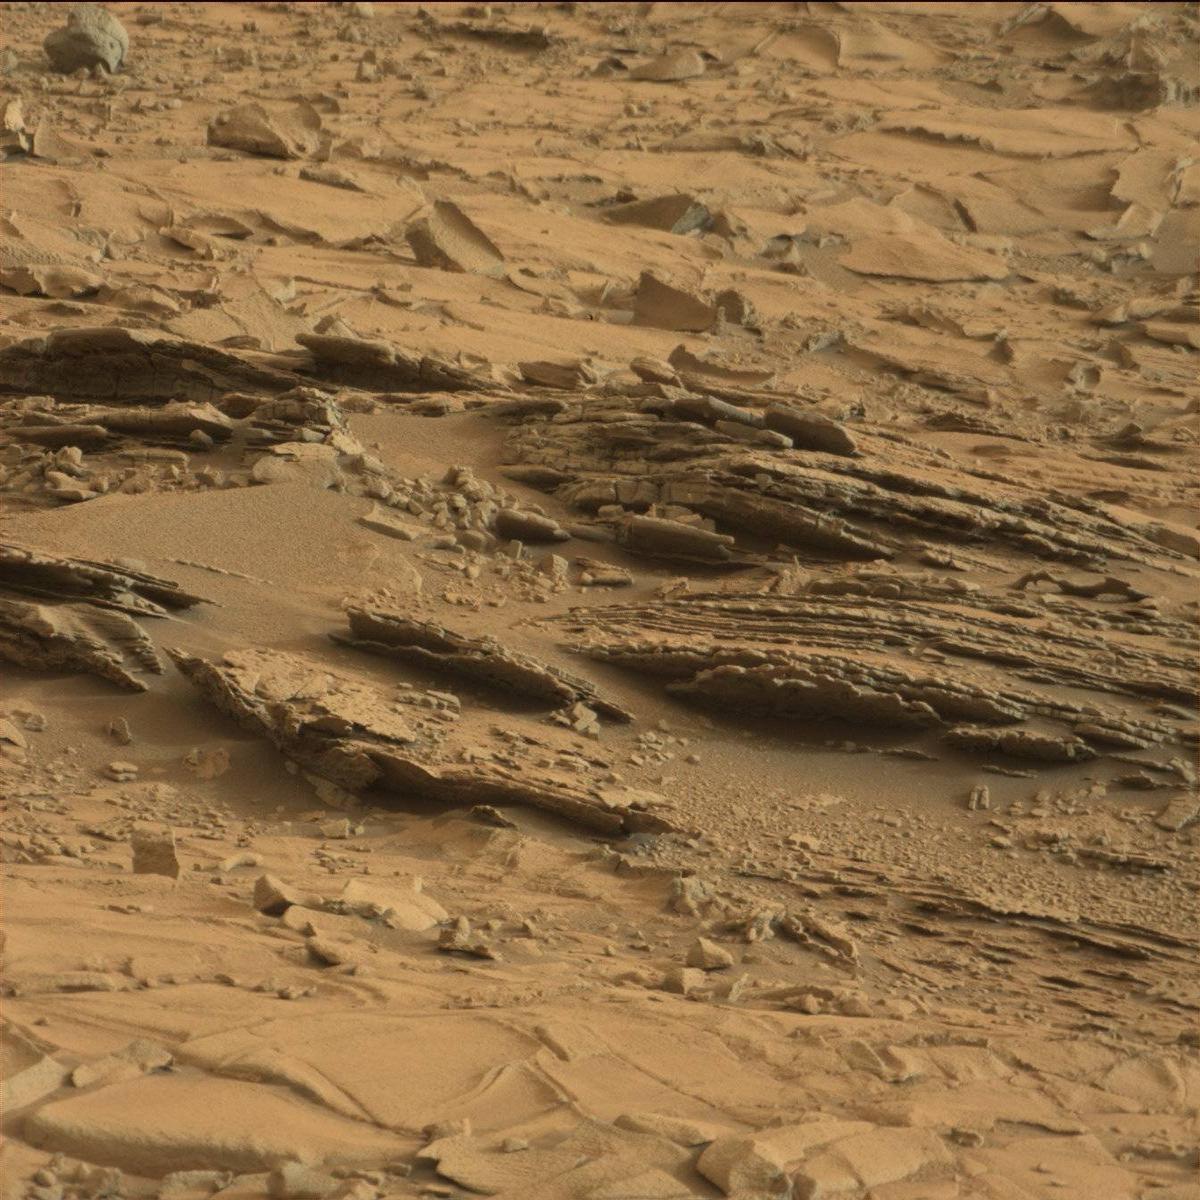
Terrain classes present: Bedrock, Sand / Soil